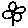
Label: flower